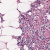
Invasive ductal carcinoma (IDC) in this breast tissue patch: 1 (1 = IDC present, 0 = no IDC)